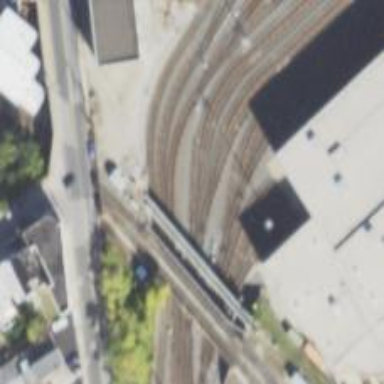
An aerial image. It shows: Electrified rail in service yard.